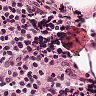
Metastatic tissue present: no